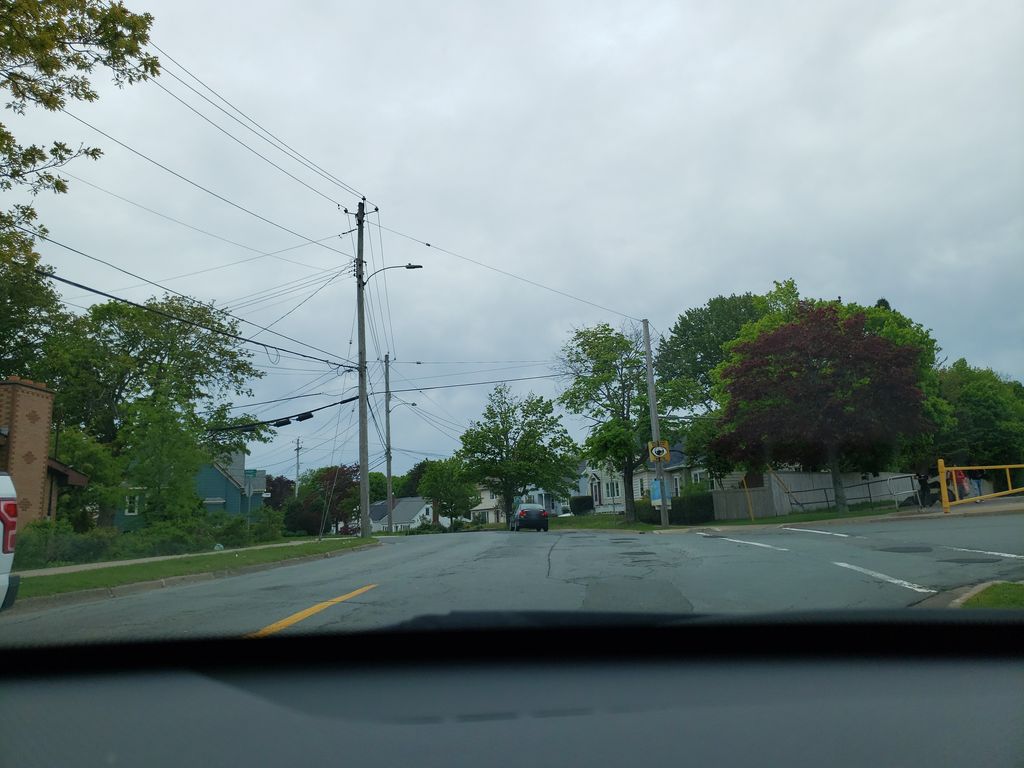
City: halifax